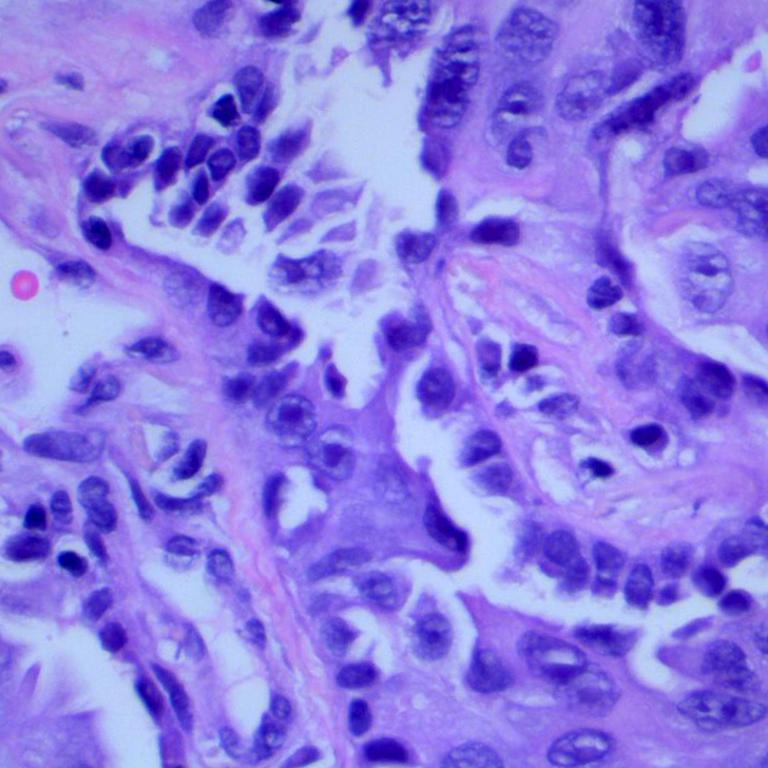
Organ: lung
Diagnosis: adenocarcinomas